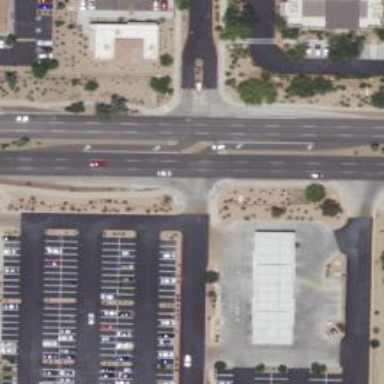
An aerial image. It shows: Trunk link road with asphalt surface.